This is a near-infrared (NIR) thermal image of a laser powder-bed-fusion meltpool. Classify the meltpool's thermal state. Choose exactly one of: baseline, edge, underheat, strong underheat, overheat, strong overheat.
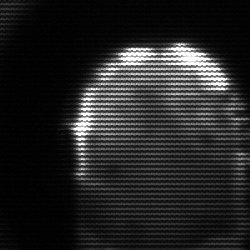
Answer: baseline